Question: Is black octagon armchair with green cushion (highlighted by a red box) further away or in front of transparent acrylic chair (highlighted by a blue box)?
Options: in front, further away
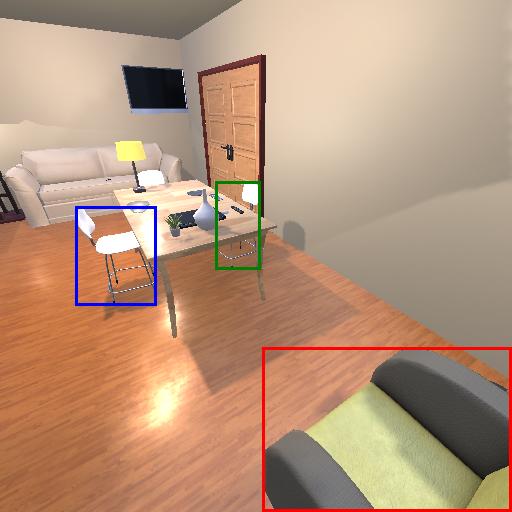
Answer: in front